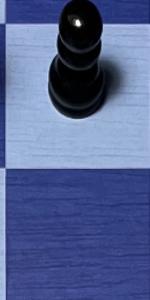
Label: Empty